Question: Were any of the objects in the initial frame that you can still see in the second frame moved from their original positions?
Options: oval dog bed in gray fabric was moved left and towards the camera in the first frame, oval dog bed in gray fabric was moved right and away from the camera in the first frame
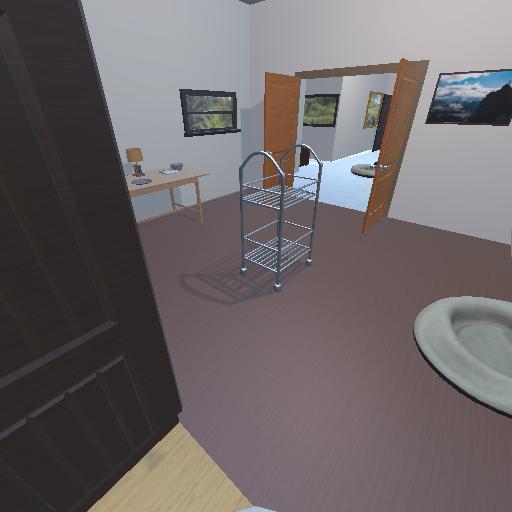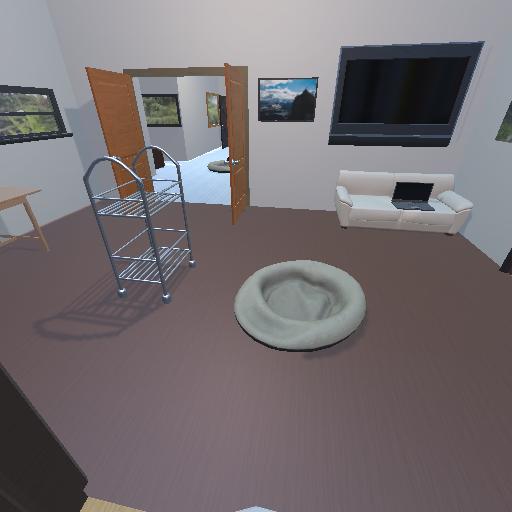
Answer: oval dog bed in gray fabric was moved left and towards the camera in the first frame